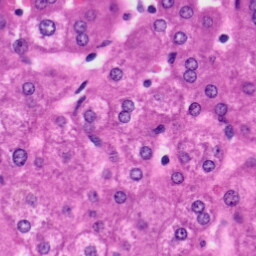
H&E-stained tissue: Liver